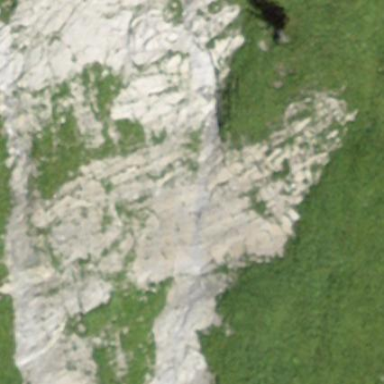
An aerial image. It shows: Landscape dominated by bare rock.